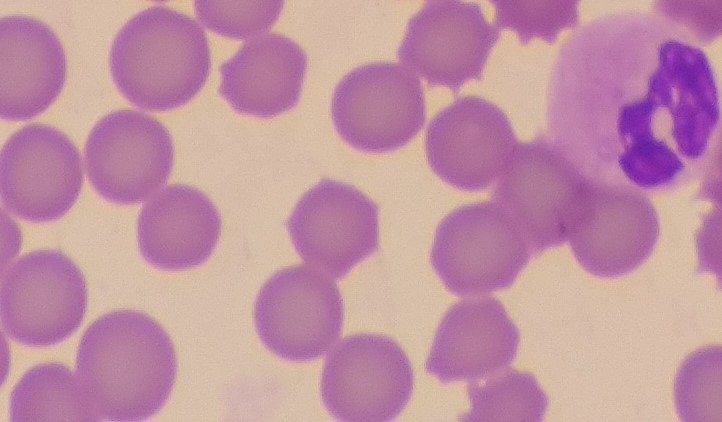
White blood cell type: Neutrophil